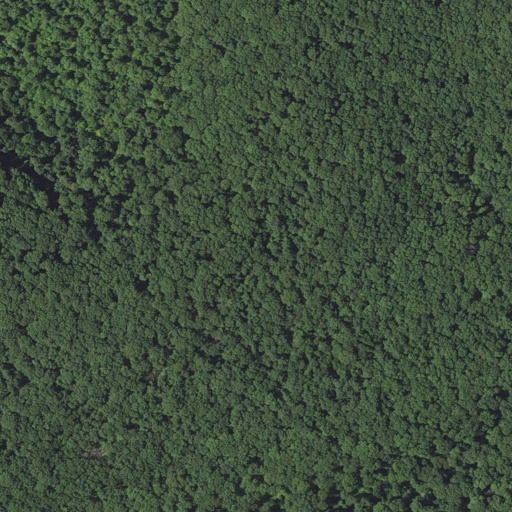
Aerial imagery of mountain in Arkansas named Denny Mountain containing only deciduous forest